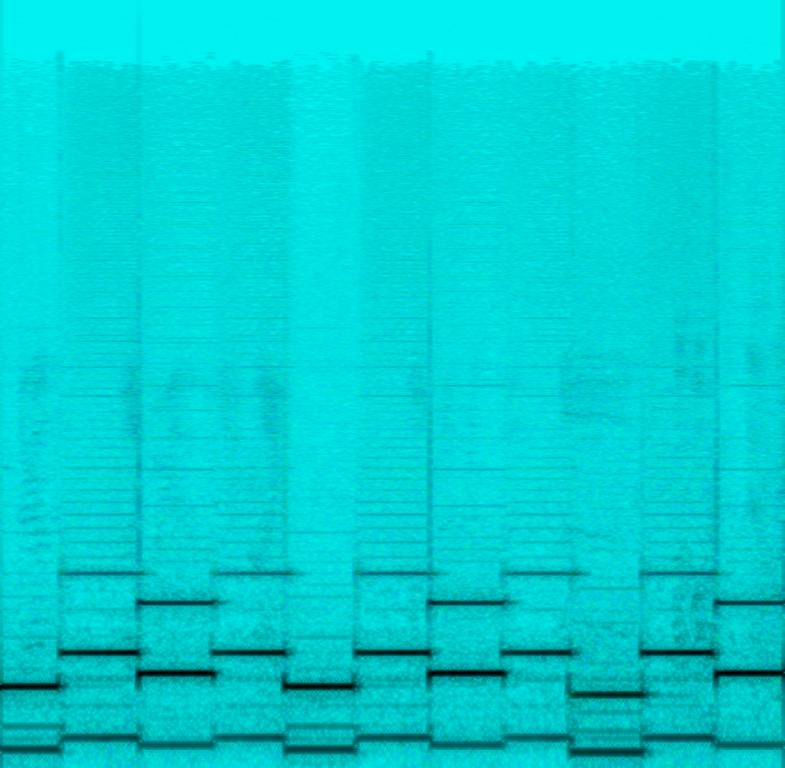
The song is an instrumental. The song is medium tempo with a moog bass accompaniment, keyboard organ tone and a strong bass line. The song is emotional and poignant. The song is a new age pop soundtrack.